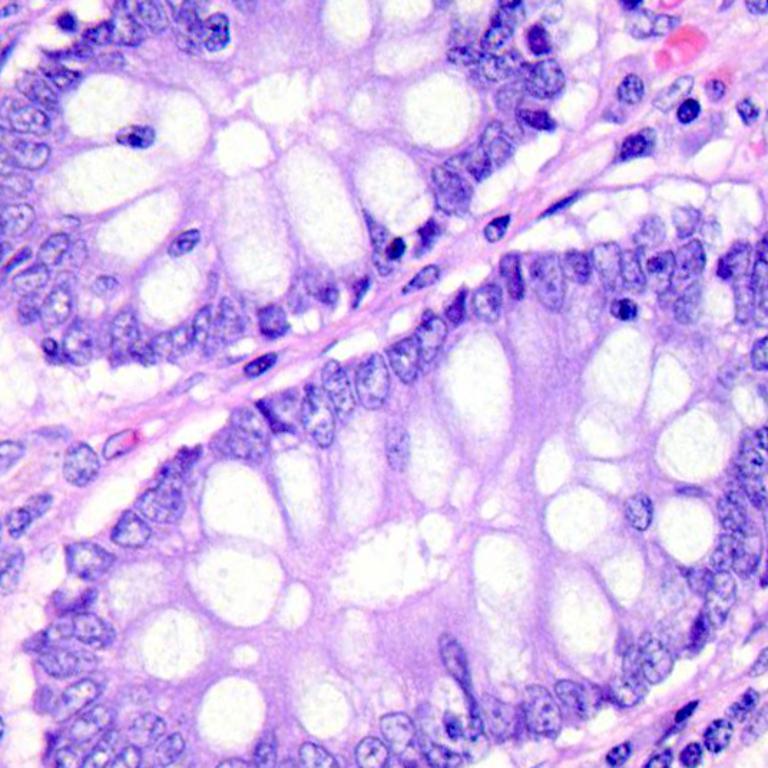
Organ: colon
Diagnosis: benign